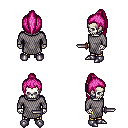
a pixel art fantasy rpg character, male body template, skeleton, chain mail, gold greaves, pink long topknot hairstyle, metal boots, dagger, four views (front, back, left, right), 2x2 character sprite sheet, small pixel art, hard edges, no anti-aliasing